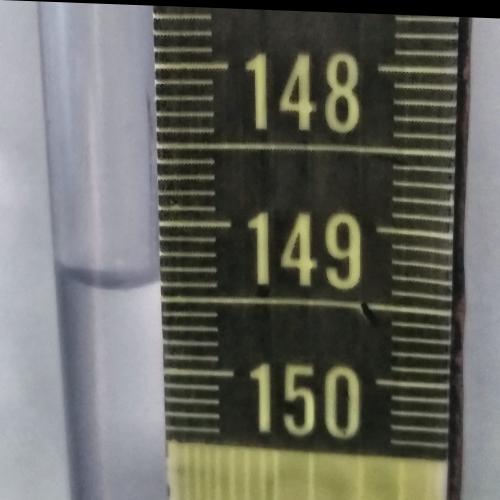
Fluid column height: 149.4 cm